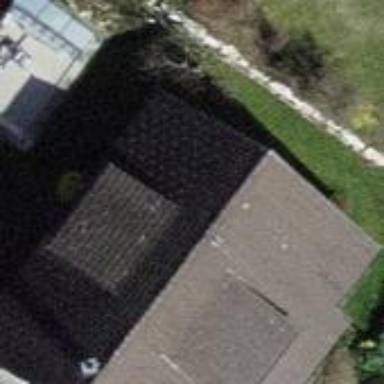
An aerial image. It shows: Building with tile roof.